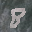
Label: 8